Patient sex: F
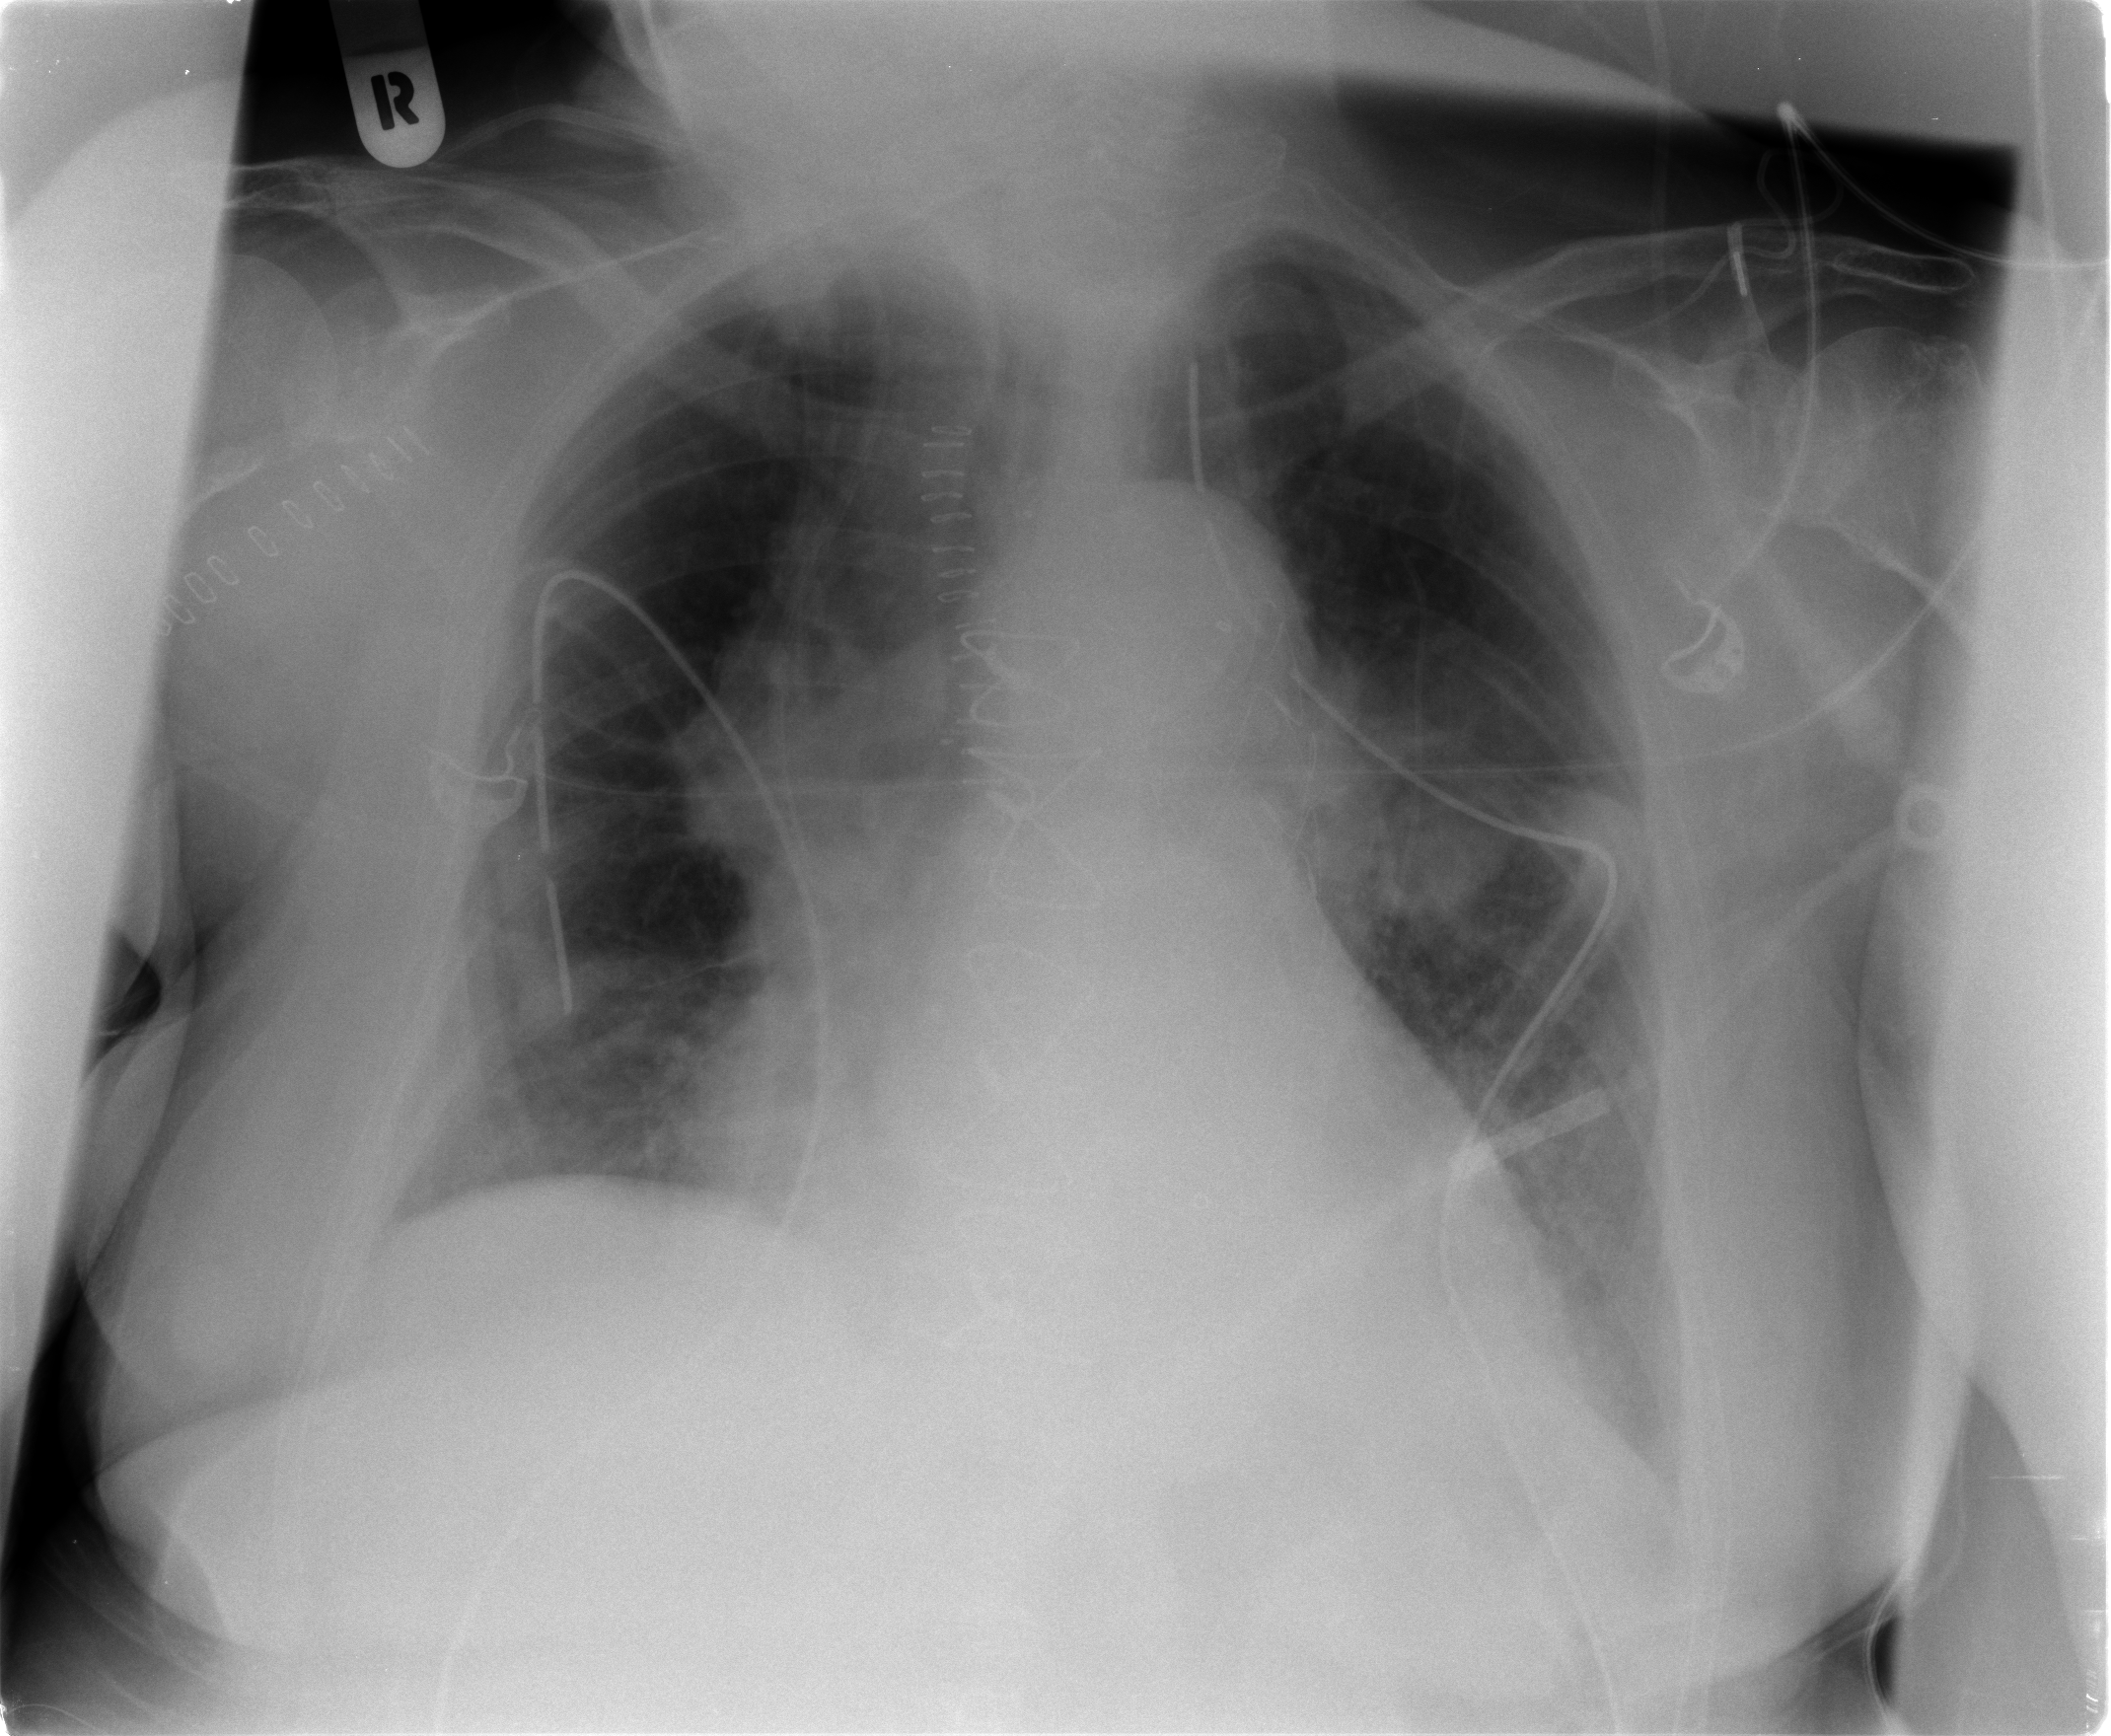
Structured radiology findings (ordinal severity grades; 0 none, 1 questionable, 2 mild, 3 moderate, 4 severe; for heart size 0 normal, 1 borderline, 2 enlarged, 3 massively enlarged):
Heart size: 1
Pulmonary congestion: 2
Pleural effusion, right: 1
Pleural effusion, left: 2
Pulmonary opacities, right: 1
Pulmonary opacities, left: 2
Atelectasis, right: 2
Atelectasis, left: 2